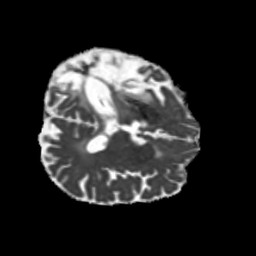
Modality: MD
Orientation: axial
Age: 55
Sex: male
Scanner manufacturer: siemens
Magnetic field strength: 3 T
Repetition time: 5.25 s
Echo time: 0.08 s